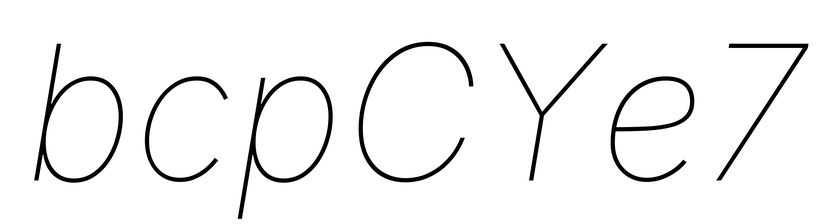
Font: Inter-Italic_Thin_Italic